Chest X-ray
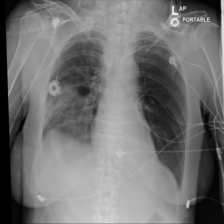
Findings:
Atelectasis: positive
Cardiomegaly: negative
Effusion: positive
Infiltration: negative
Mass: negative
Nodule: negative
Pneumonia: negative
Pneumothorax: negative
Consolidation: positive
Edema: negative
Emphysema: negative
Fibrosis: negative
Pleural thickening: negative
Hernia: negative